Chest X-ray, AP view. Patient: 14 years old, sex M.
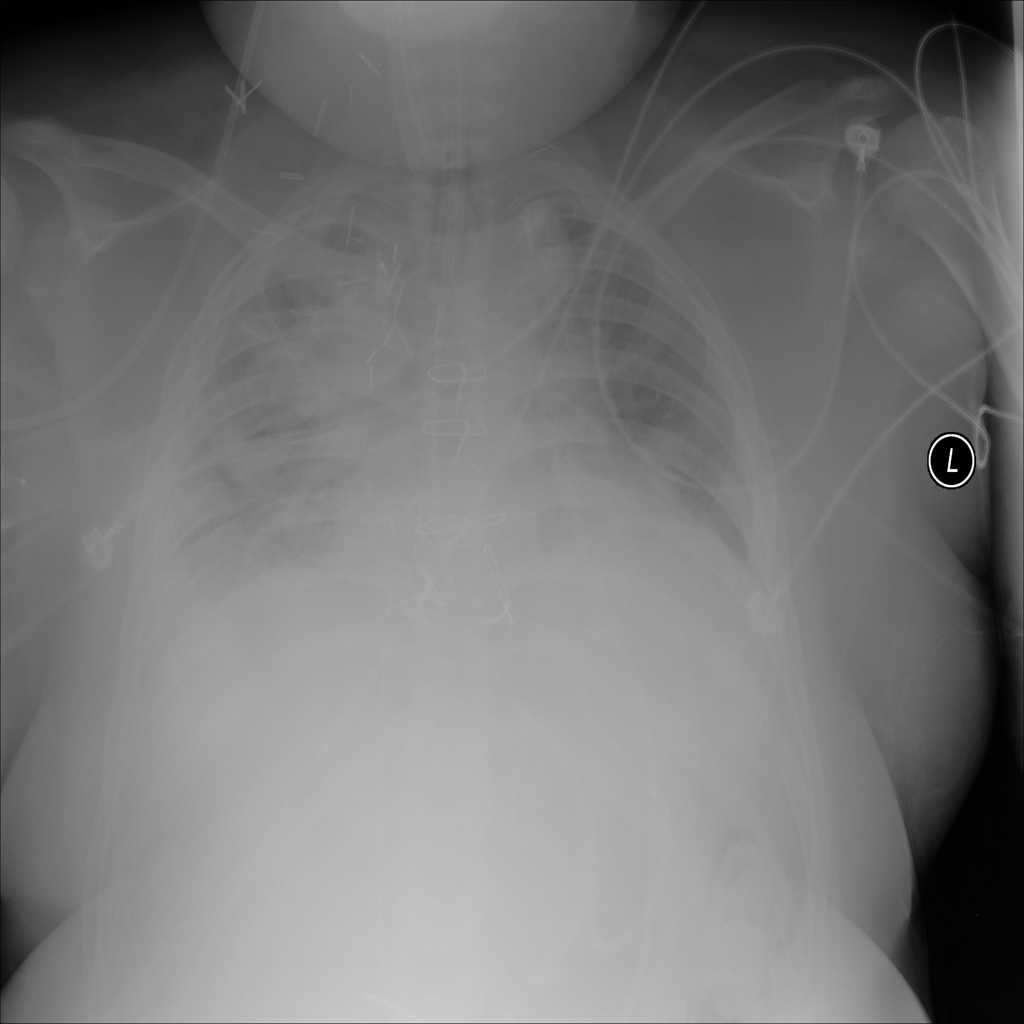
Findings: No Finding